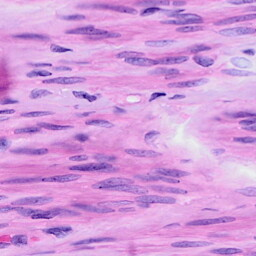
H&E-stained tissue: Ovarian